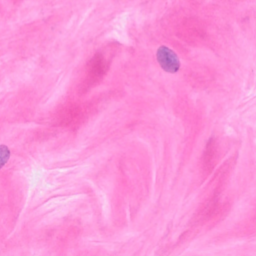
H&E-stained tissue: Breast